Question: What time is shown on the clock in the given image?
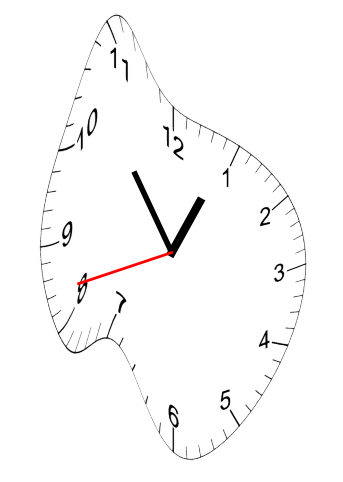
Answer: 12:53:42